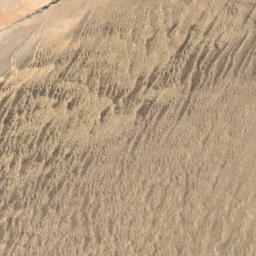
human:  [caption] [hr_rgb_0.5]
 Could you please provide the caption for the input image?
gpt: There are many lines in the desert .

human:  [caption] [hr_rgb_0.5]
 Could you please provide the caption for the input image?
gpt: This is a yellow desert with wavy stripes .

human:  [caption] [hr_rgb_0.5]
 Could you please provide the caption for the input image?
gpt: The desert is full of white sand .

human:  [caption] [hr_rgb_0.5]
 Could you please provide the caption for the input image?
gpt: The desert has yellow sand and a sloping texture .

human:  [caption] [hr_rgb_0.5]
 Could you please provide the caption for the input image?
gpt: A yellow desert with some dunes .